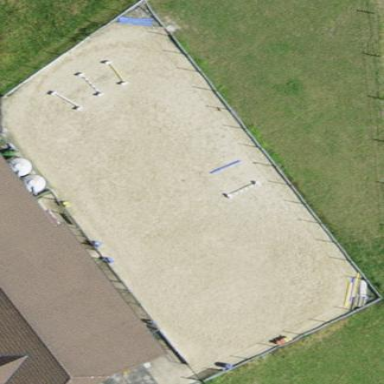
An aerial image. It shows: Equestrian pitch for leisure land sports.